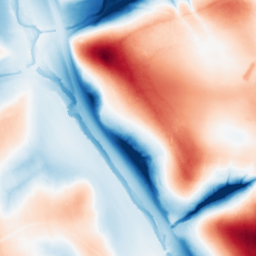
Category: classical
Decomposition family: uniform
Decomposition parameters: size: 100
Upsampling method: bicubic_16x
Upsampling parameters: scale: 16
Upsampling scale: 16